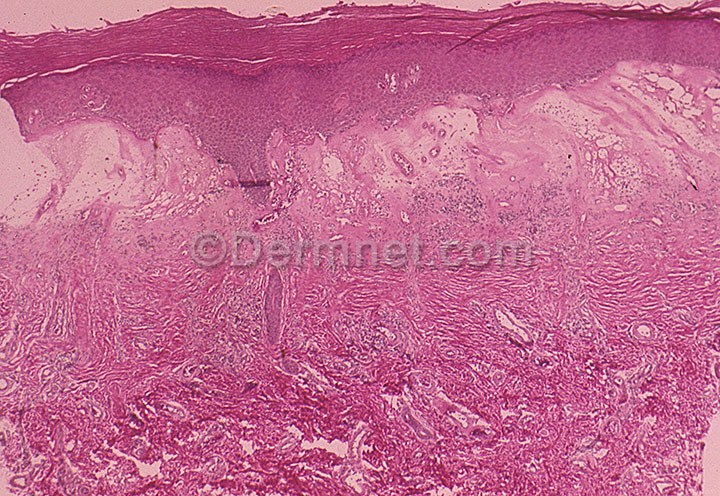
Disease: Psoriasis pictures Lichen Planus and related diseases